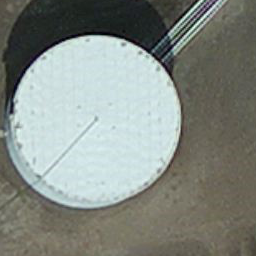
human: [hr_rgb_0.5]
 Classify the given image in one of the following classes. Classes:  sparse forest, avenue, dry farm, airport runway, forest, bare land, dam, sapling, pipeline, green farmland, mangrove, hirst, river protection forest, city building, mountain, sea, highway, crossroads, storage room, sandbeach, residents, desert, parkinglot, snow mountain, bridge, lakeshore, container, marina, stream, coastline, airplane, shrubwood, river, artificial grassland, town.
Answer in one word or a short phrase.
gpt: storage room